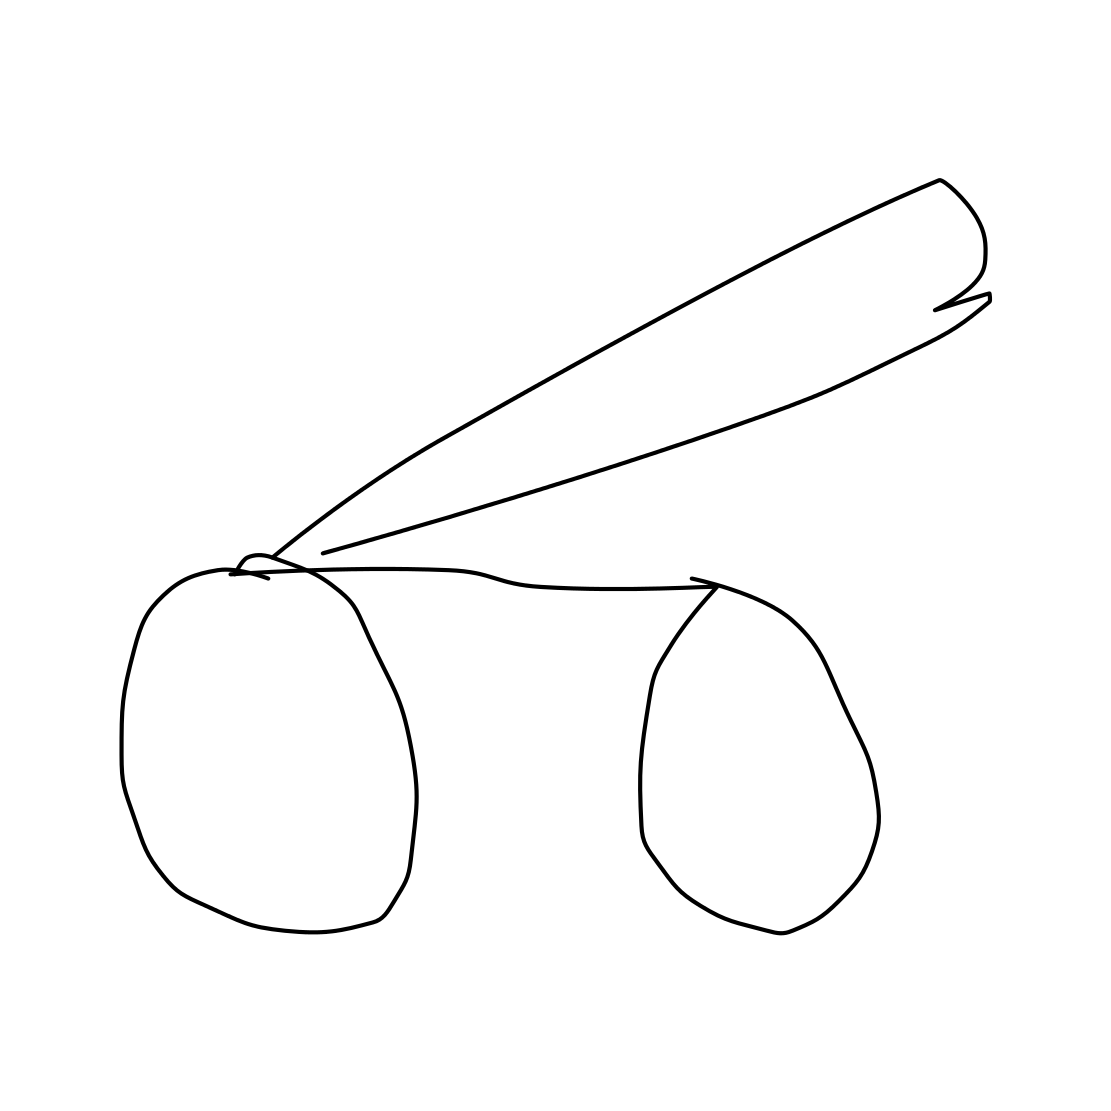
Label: cannon